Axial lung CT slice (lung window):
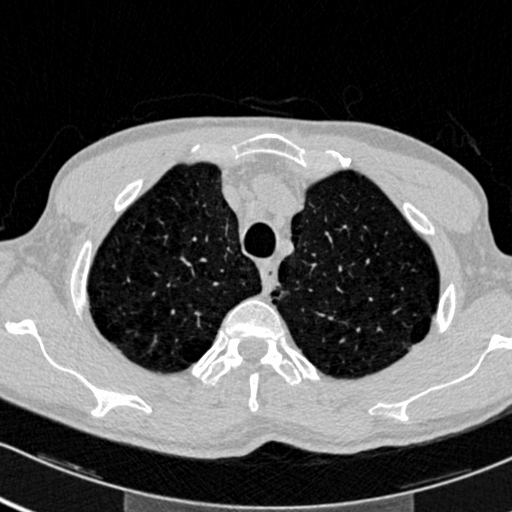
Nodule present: no